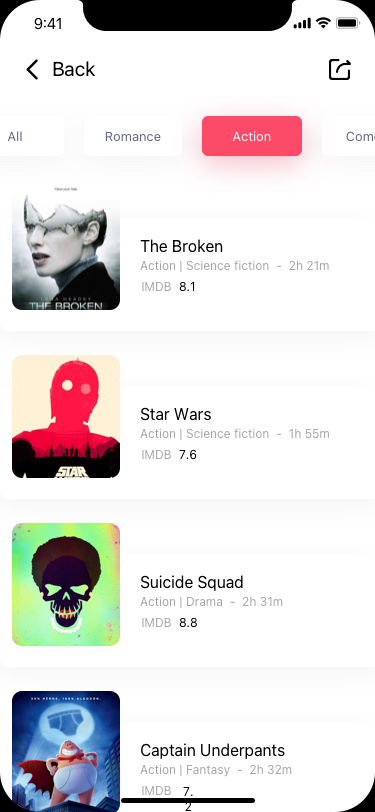
Text in this UI design:
Back
Star Wars
7.6
Action | Science fiction  -  1h 55m
IMDB
Suicide Squad
8.8
Action | Drama  -  2h 31m
IMDB
The Broken
8.1
Action | Science fiction  -  2h 21m
IMDB
Captain Underpants
7.2
Action | Fantasy  -  2h 32m
IMDB